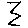
Label: zigzag